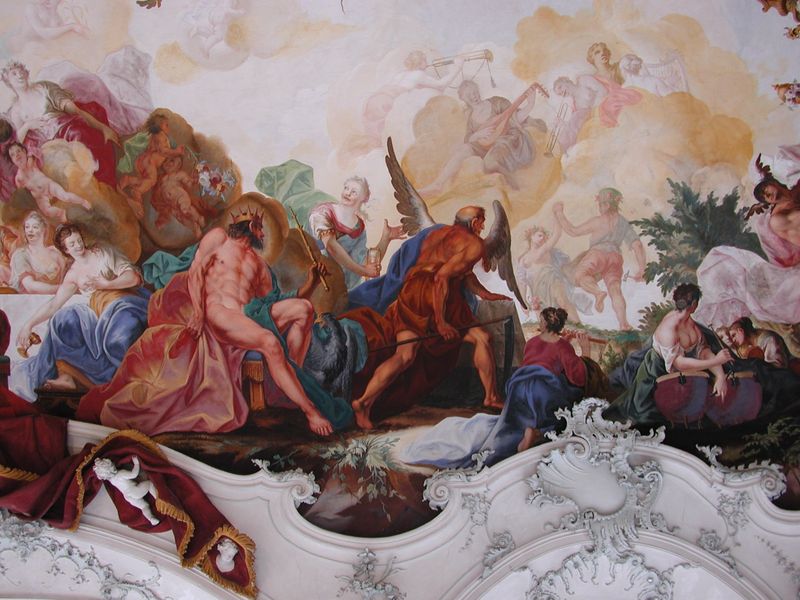
Titel: Residenz Würzburg
Künstler: Balthasar Neumann
Standort: Würzburg, Residenz (EU - D - B)
Schlagwörter: akt, baum, blau, flügel, gemälde, gott, himmel, mann, nackt, umhang, weiß, wolken, bäume, frauen, grün, menschen, bunt, frau, marmor, männer, zeichnung, rot, schloss, tuch, wolke, malerei, tanz, bart, wand, stein, schauen, kirche, figur, gold, decke, kind, instrumente, musik, musiker, orchester, krone, rosa, stock, engel, putte, putto, sitz, stab, laufen, figuren, könig, thron, kartusche, muskeln, ornamente, verzierung, stuck, wiss, rit, waage, palast, sichel, viele, flöte, stark, musen, fernrohr, deckengemälde, fresko, gips, harfe, posaune, putten, leier, putti, sense, purpur, zepter, szepter, deckenmalerei, stadthaus, deckenfresko, chronos, musikerinnen, chronis, knöig, cronos